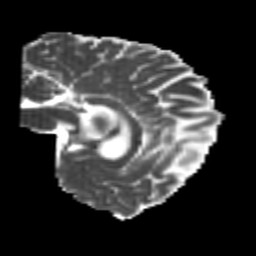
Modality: MD
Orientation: sagittal
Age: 24
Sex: female
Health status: healthy
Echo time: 0.074 s